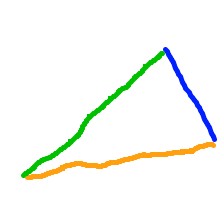
Shape: triangle